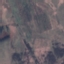
Land use / land cover class: HerbaceousVegetation